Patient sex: M
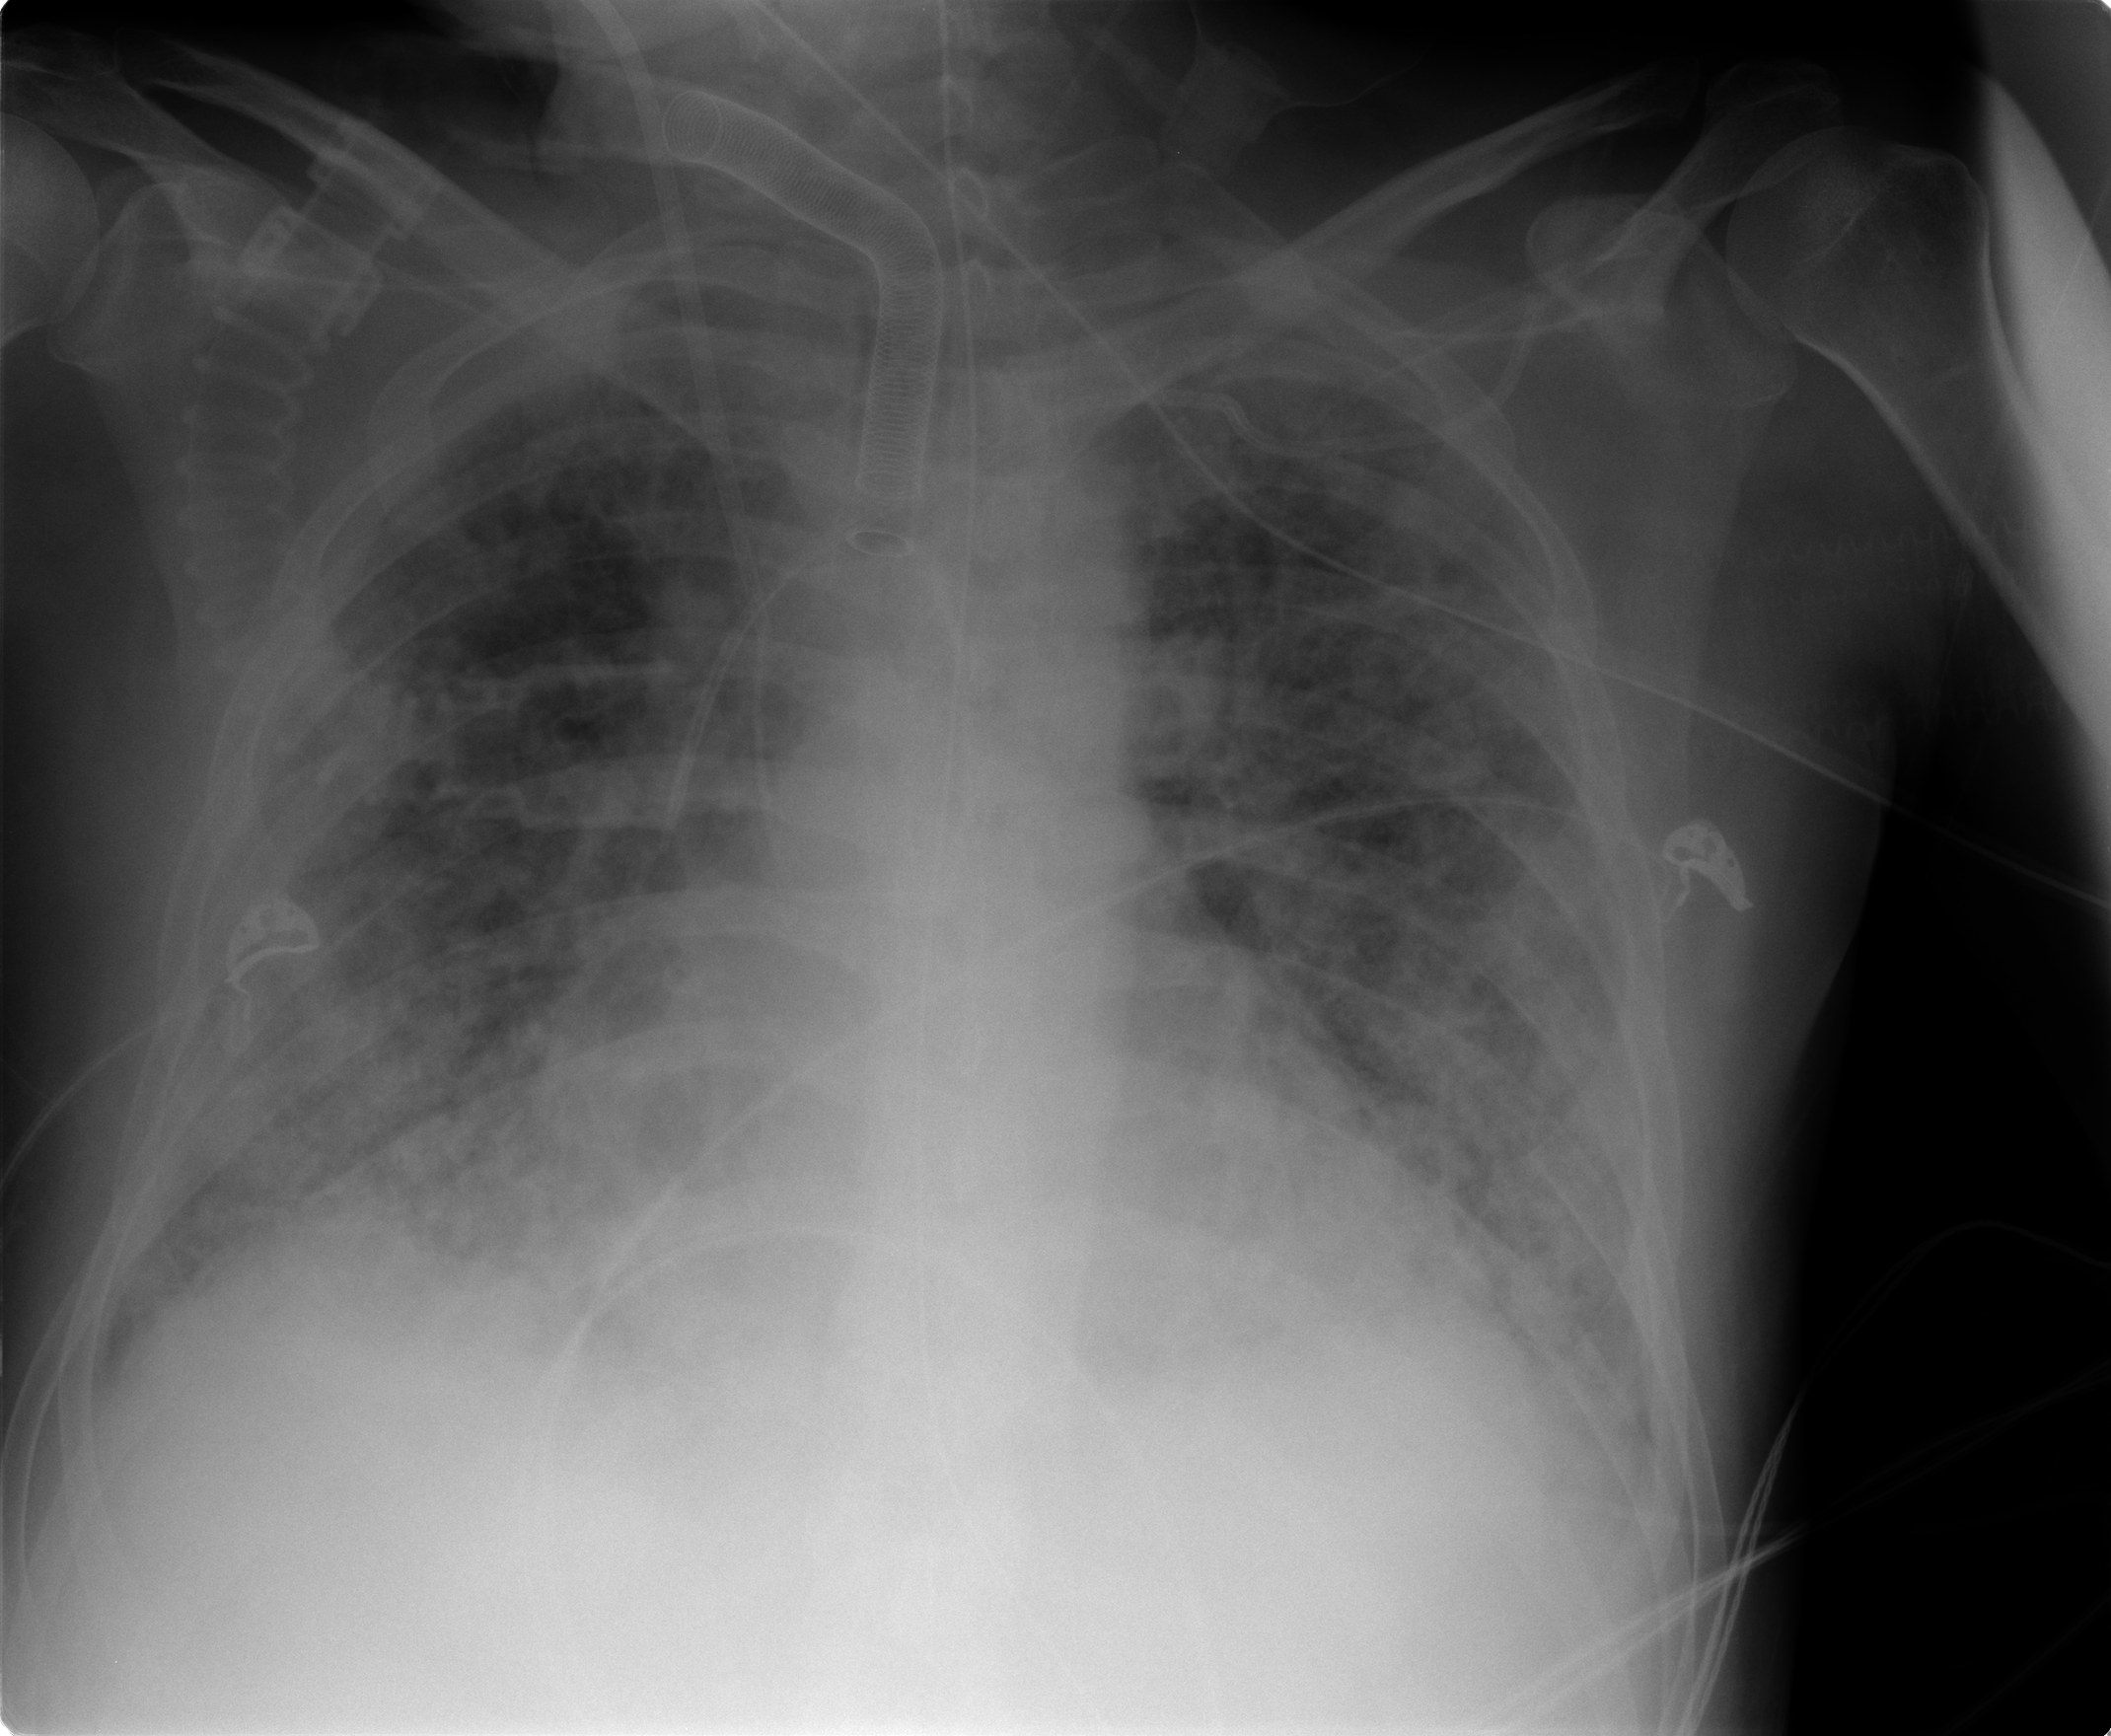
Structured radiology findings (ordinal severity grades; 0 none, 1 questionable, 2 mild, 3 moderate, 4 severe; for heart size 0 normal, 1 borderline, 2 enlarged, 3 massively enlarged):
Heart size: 2
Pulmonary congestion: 2
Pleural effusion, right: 2
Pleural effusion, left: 1
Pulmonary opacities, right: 3
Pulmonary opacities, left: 3
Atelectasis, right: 3
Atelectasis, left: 3